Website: crate-barrel
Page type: newsletter-management
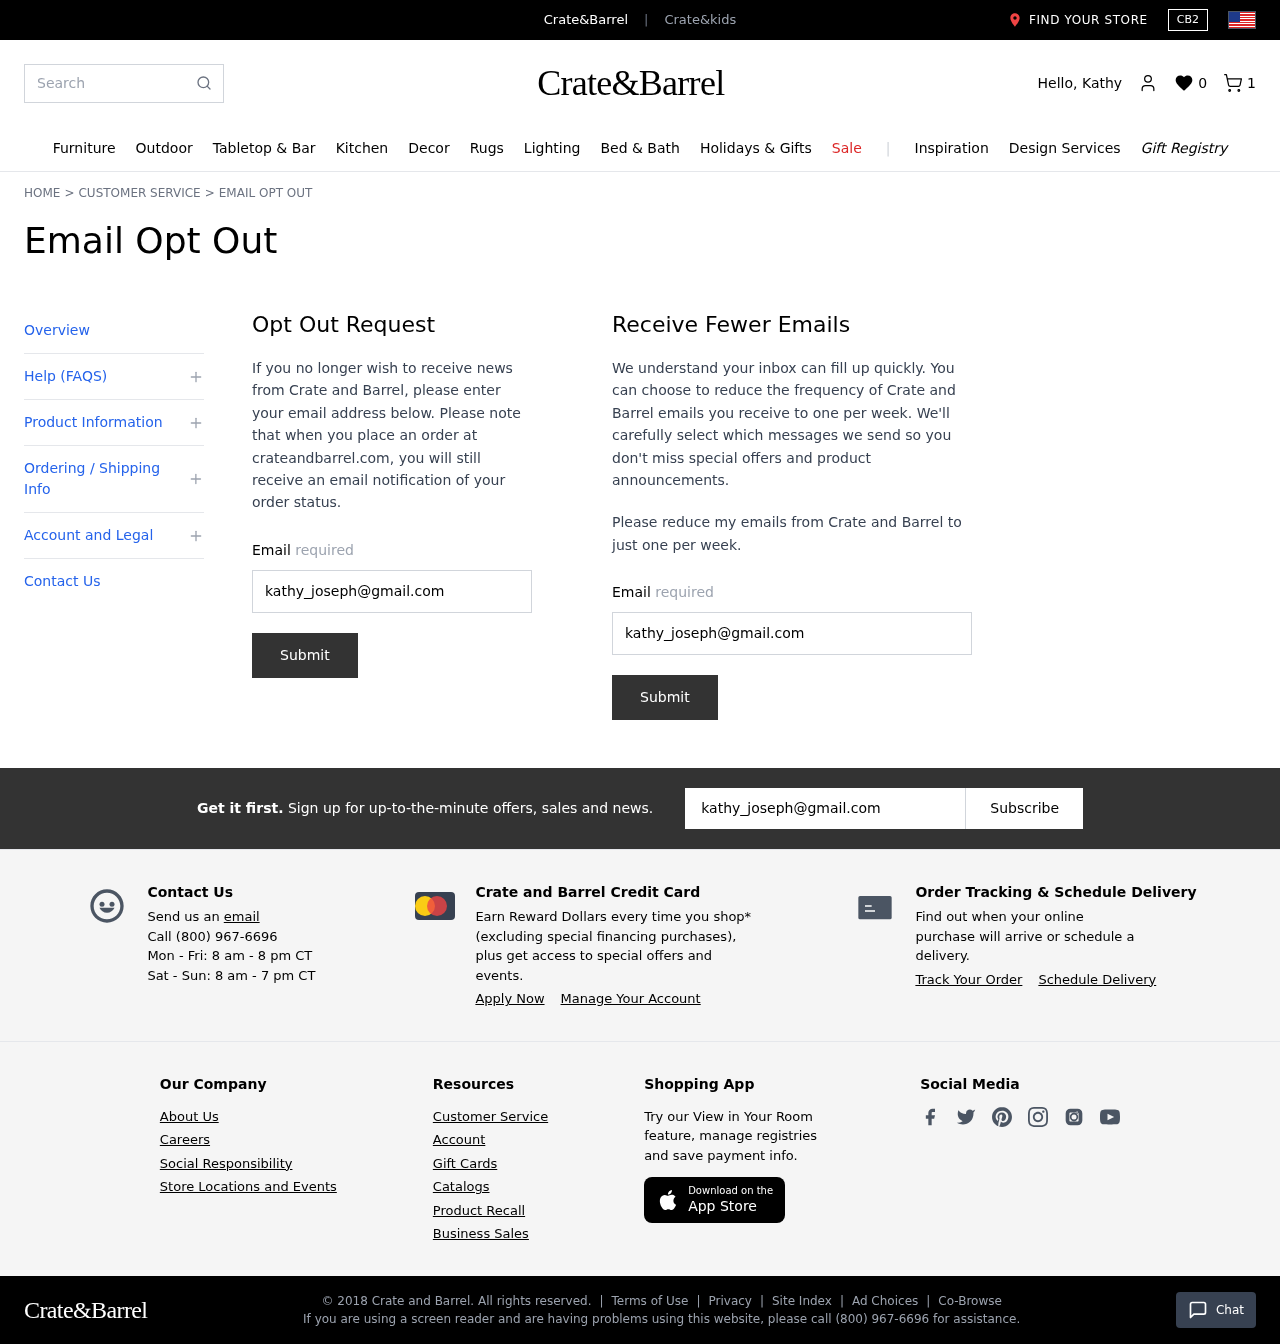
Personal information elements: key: PII_EMAIL
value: kathy_joseph@gmail.com
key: PII_EMAIL2
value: kathy_joseph@gmail.com
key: PII_EMAIL3
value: kathy_joseph@gmail.com
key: PII_FIRSTNAME
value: Kathy
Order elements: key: ORDER_NUM_ITEMS
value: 1
Search elements: key: HEADER_SEARCH
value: Search
Other elements: key: WISHLIST_COUNT
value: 0